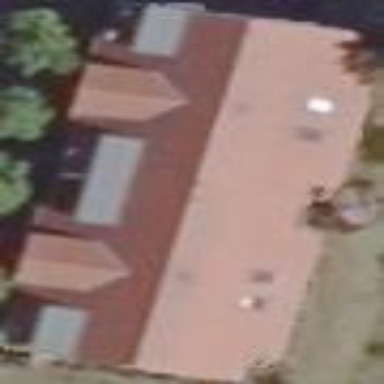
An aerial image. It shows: Image showing building with apartments.